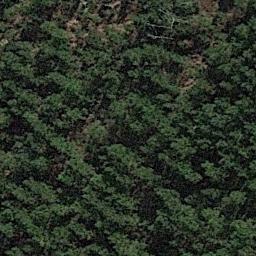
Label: forest